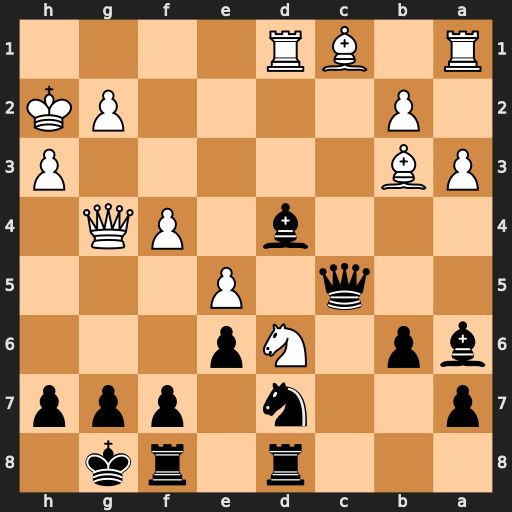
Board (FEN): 3r1rk1/p2n1ppp/bp1Np3/2q1P3/3b1PQ1/PB5P/1P4PK/R1BR4
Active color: b
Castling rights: -
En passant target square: -
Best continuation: Nxe5 fxe5 Bxe5+